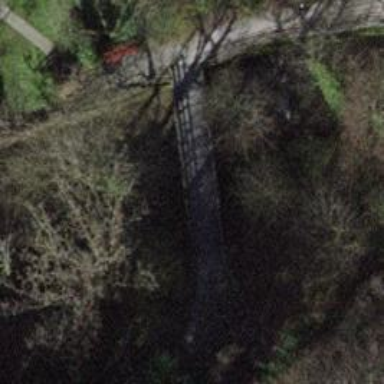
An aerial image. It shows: Footway road on beam bridge.